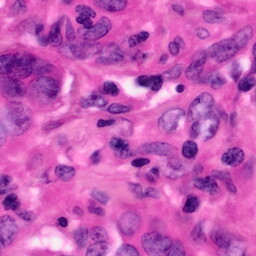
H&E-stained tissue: Pancreatic